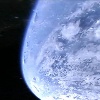
Label: cloud